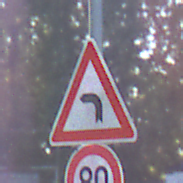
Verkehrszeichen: KurveLinks
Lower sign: Geschwindigkeit80
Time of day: MorningAfternoon
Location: Outdoor (Suburban)
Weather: PartlyCloudy
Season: NotSpecified
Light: Natural